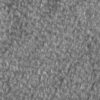
Label: not_dusty